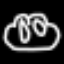
Label: frog